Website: apple
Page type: billing-address
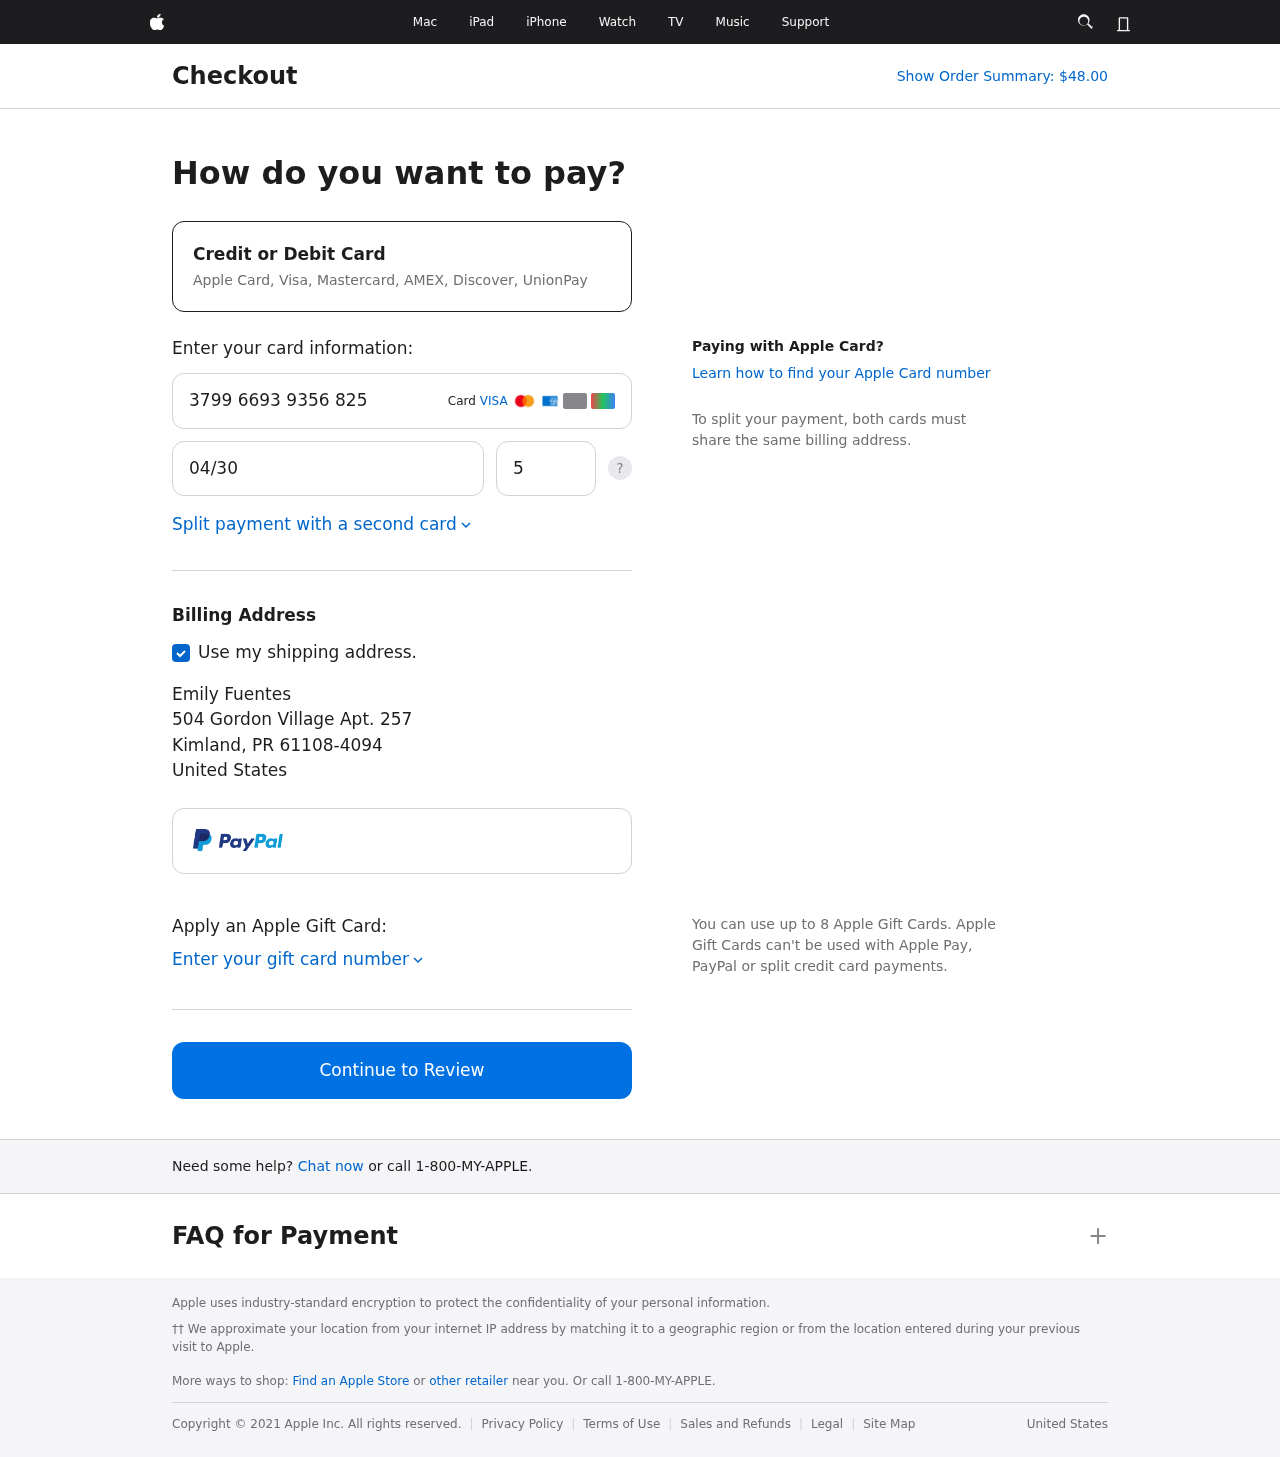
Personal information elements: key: PII_CARD_CVV
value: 5707
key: PII_CARD_EXPIRY
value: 04/30
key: PII_CARD_NUMBER
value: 3799 6693 9356 825
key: PII_CITY
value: Kimland
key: PII_COUNTRY
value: United States
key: PII_FULLNAME
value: Emily Fuentes
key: PII_POSTCODE_FULL
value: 61108-4094
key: PII_STATE_ABBR
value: PR
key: PII_STREET
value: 504 Gordon Village Apt. 257
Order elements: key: ORDER_TOTAL
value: Show Order Summary: $48.00